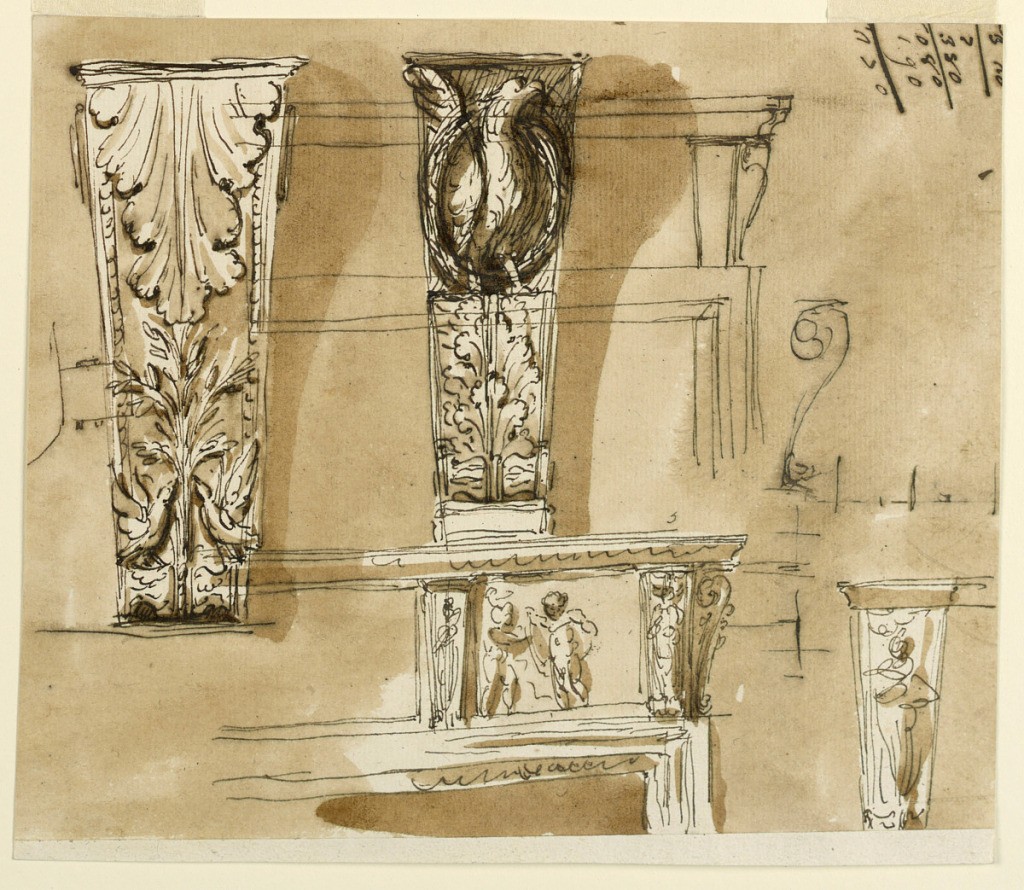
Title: Designs for a Mantelpiece
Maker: Giuseppe Barberi, Italian, 1746–1809
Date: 1746–1809
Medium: Pen and brown ink, brush and brown wash on off-white laid paper, lined
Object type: Drawing
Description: Designs for a Mantelpiece.